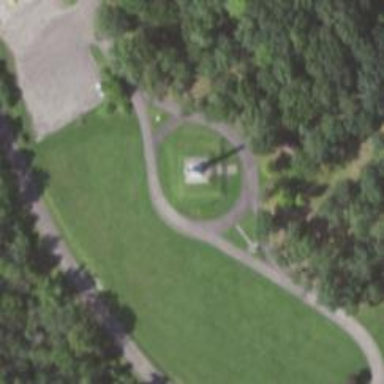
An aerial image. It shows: Historic monument.